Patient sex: M
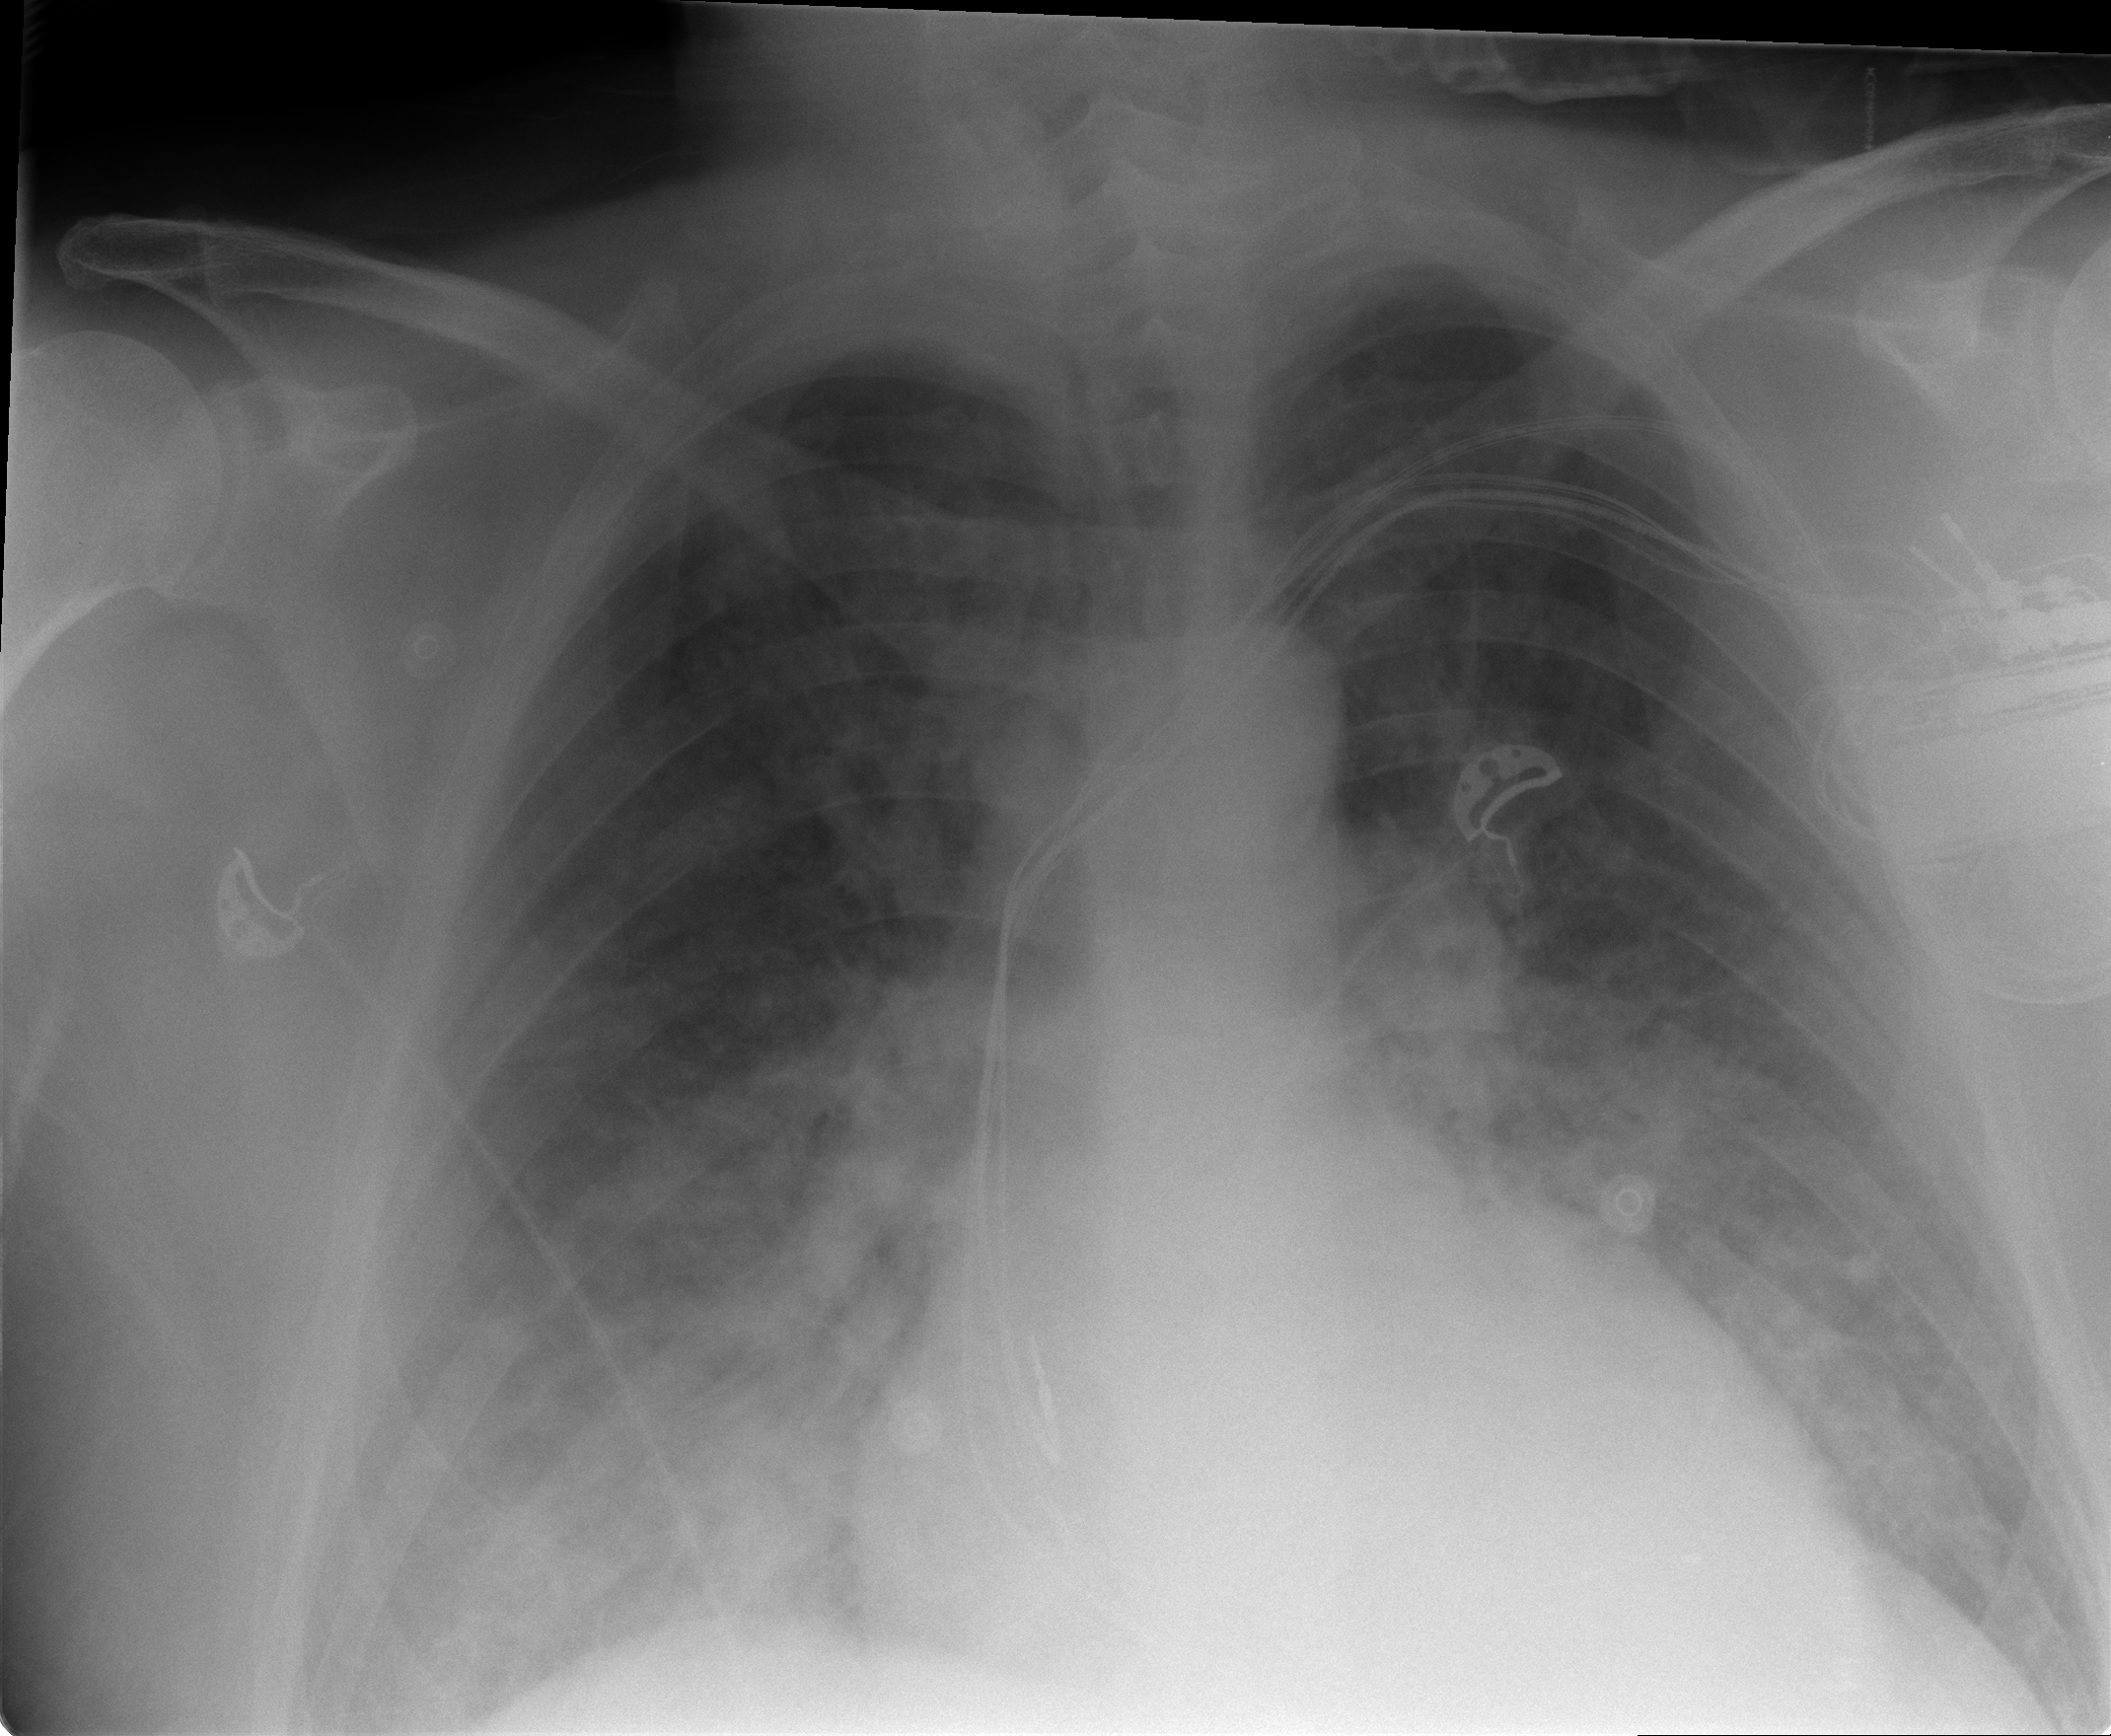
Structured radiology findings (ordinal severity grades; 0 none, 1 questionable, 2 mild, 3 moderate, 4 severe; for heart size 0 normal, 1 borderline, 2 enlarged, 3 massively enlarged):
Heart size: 2
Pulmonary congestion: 4
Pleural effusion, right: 2
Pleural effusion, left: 0
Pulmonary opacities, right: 2
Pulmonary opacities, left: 2
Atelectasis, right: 2
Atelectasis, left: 2